Question: I'm encountering an extremely strange behaviour with this code fragment.
Normally the for Statement doesnt enter when counted to 16 but leaves.
In my case it enters with 'i=16' and executes the the Zero-Case which ends in an 'ArrayOutOfBoundsException'.
This behavior is repeated every time I call 'foo()'
Is there any explanation for this?
'''
void foo()
{
Thread.Sleep(2000);
try
{
for (int i = 0; i < 16; i++)
{
#region Switch
(switch on 0 to 15 and do something unrelated)
#endregion
}
}
catch (Exception ex)
{
MessageBox.Show("Exception occured: " + ex);
}
}
'''

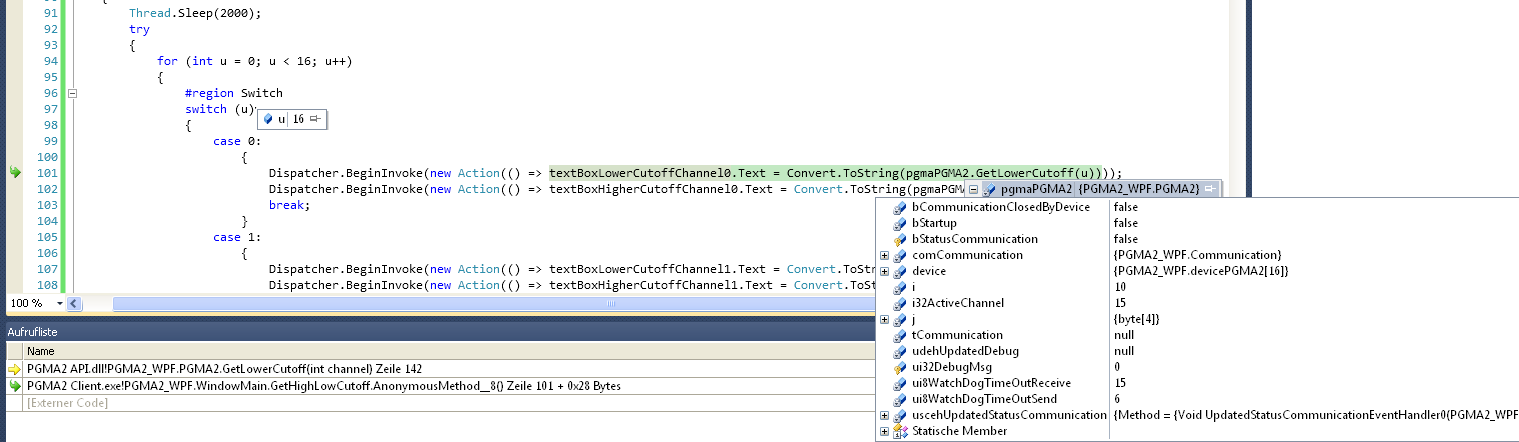
Answer: Why not loop upto your array length?
'''
for (int i = 0; i < array.Length; i++)
{
//Your secret code here
}
'''
Also make sure you're not changing the value of 'i' inside the loop anywhere.
You'll never get the exception with this code(unless you modify 'i' inside the loop) irrespective of array Length.